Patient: sex M, age 44
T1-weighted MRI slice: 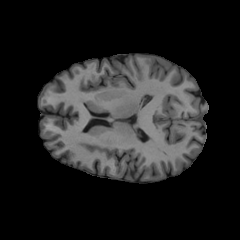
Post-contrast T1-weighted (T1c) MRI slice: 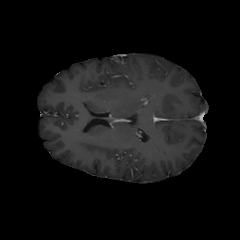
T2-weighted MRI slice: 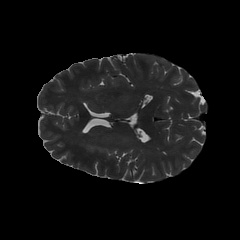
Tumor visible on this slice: no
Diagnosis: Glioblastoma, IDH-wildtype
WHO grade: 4